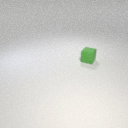
small green rubber cube